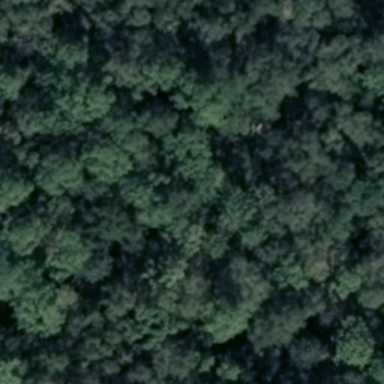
This is a forest with lots of green plants in the shadow .